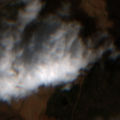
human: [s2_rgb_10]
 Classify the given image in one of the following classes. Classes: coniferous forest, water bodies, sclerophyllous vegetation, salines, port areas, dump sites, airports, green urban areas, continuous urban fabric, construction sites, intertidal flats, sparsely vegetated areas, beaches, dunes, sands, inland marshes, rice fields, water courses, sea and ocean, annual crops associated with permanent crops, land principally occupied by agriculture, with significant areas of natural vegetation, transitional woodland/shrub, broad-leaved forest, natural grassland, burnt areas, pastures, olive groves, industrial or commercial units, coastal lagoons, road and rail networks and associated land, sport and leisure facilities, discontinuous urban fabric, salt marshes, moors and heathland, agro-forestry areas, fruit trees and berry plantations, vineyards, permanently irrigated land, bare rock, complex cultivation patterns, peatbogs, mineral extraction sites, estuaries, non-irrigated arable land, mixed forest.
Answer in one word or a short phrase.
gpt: non-irrigated arable land, vineyards, olive groves, agro-forestry areas